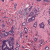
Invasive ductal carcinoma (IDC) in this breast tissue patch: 1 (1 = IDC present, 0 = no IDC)